Question: What is the result of this measurement?
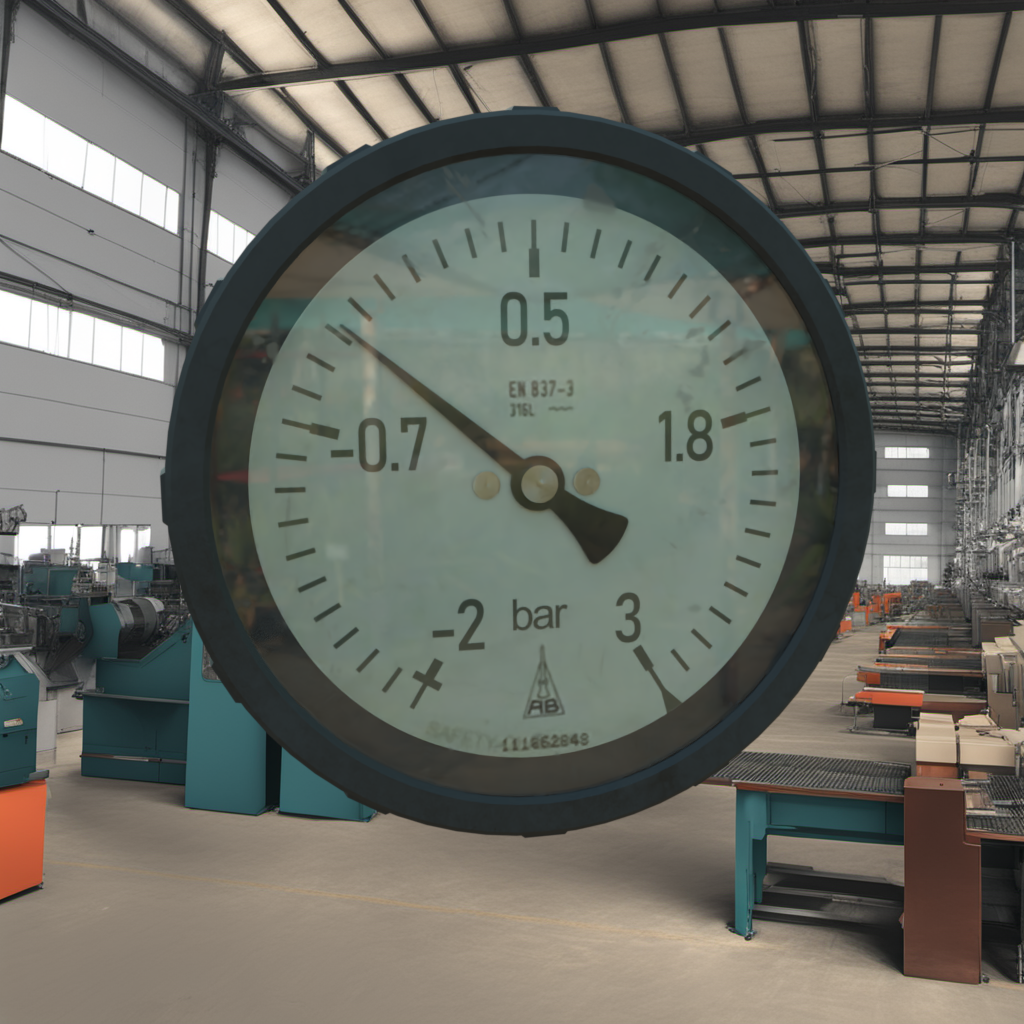
Answer: The result is -0.37
Question: What is the range of the measurement shown in the image?
Answer: The range is from -2 to 3
Question: What is the minimum and maximum reading range of this measurement?
Answer: The minimum value is -2 and the maximum value is 3